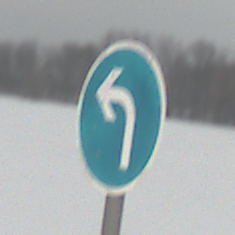
Verkehrszeichen: VorgeschriebeneFahrtrichtungLinks
Umgebung: Outdoor, Nature
Tageszeit: MorningAfternoon
Wetter: Overcast
Licht: Natural
Jahreszeit: Winter
Kontrast: LowContrast